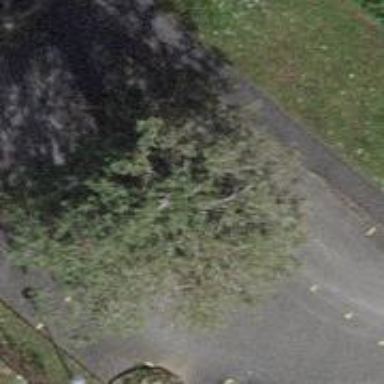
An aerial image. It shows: Needle-leaved tree in nature.